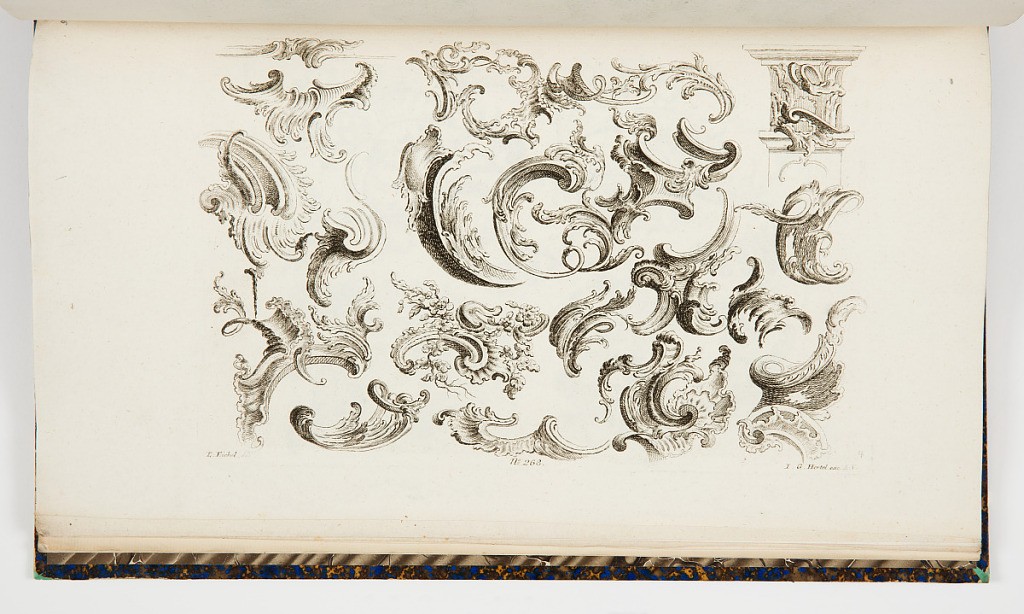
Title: Rocaille Scroll Designs
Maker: Emmanuel Eichel, German, 1717–1782
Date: mid- 18th century
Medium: Etching on off-white paper
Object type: Print
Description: Sheet filled with variations on rocaille scrolls and rinceaux. The plate is signed and numbered.